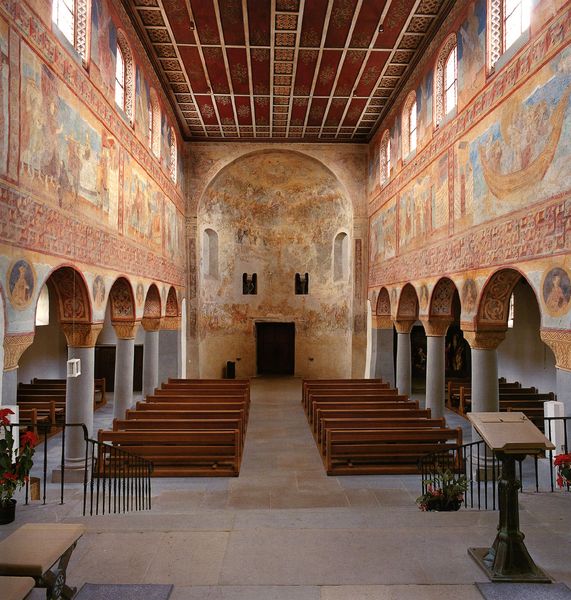
Titel: Insel Reichenau Klosterkirche Oberzell
Standort: Reichenau (EU - D - BW)
Schlagwörter: schatten, blume, blumen, fenster, holz, licht, raum, säule, säulen, tür, dach, rot, malerei, wand, stein, bild, innenraum, kirche, gold, decke, pflanzen, schiff, sitz, bogen, fußboden, leere, bank, saal, treppe, geländer, foto, bögen, eingang, holzdecke, altar, bänke, pult, kirchenbänke, fresken, chor, lesepult, kassetten, fresko, nischen, romanisch, arche, gebetstisch, kirche säulen fresko, puld